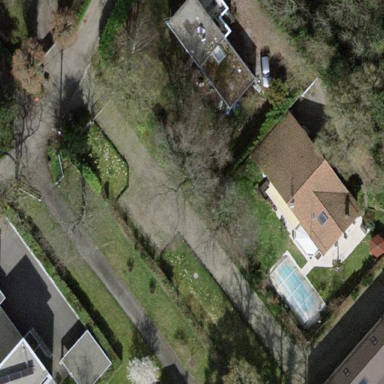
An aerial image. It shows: Garden surrounded by fence.